Field crop: tomato
Growth stage: 1
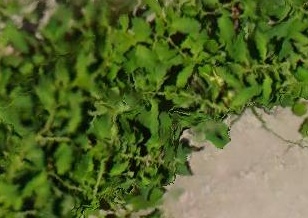
Species: tomato